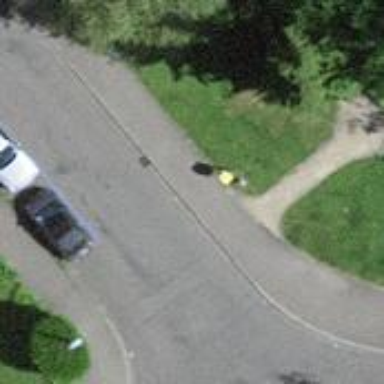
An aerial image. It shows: Post box.